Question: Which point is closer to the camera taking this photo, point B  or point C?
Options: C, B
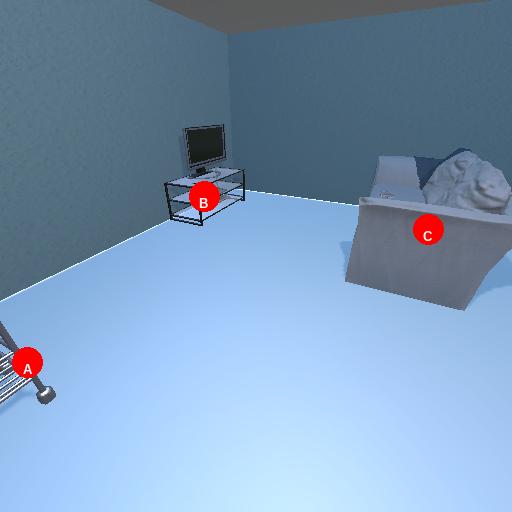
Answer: C